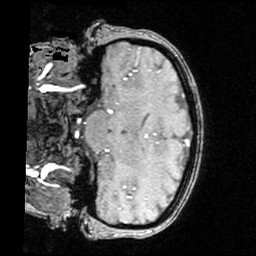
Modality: angio
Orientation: coronal
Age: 31
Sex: female
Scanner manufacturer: siemens
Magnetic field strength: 3 T
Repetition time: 0.025 s
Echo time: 0.00334 s